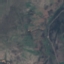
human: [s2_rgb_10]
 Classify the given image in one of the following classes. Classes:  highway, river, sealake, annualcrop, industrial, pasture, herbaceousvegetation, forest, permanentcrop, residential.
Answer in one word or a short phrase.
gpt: HerbaceousVegetation